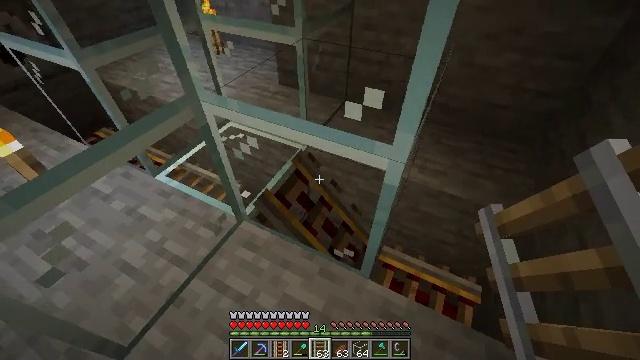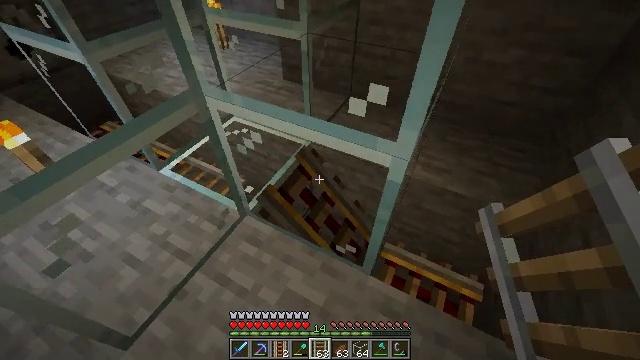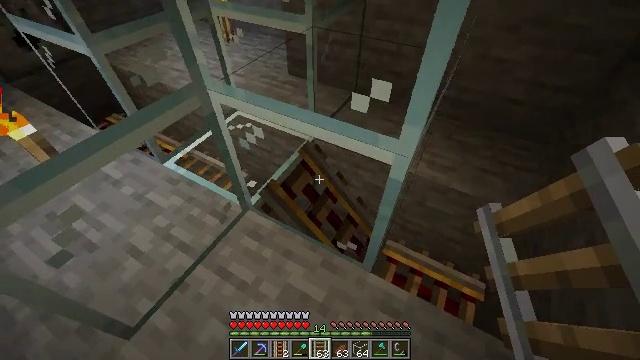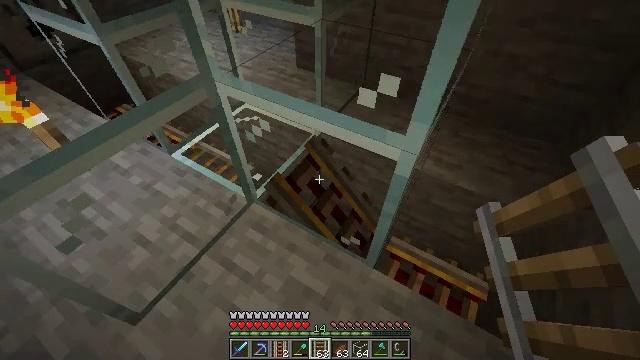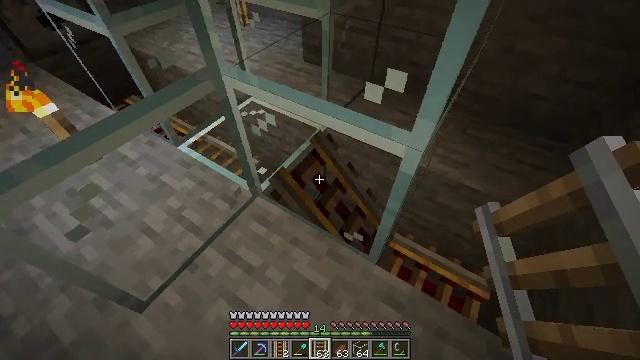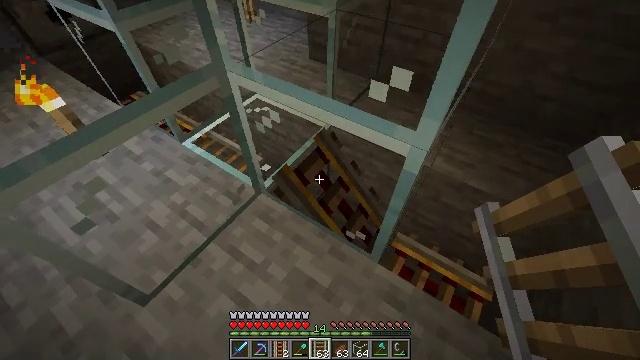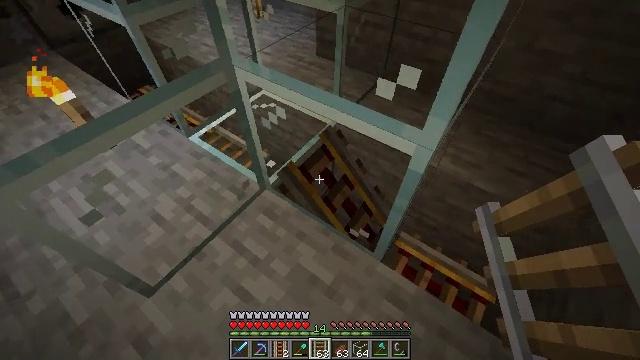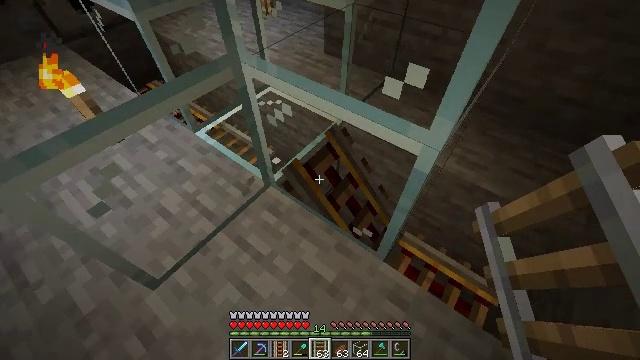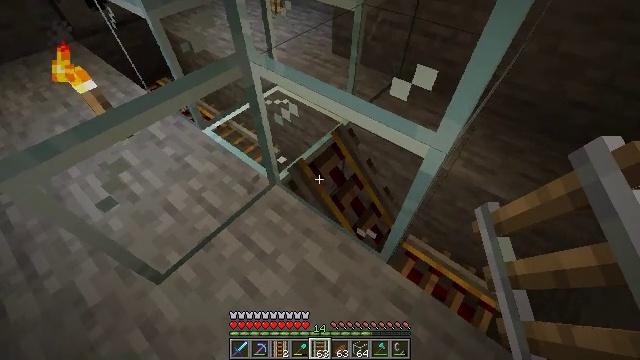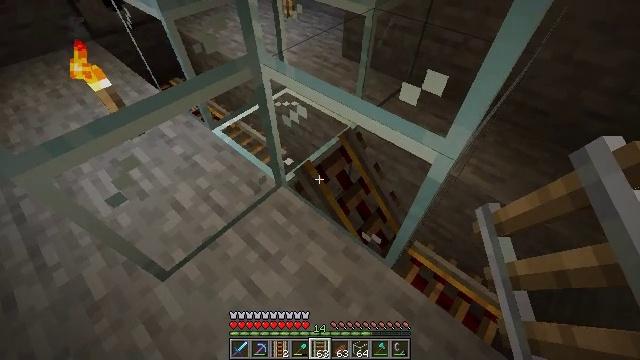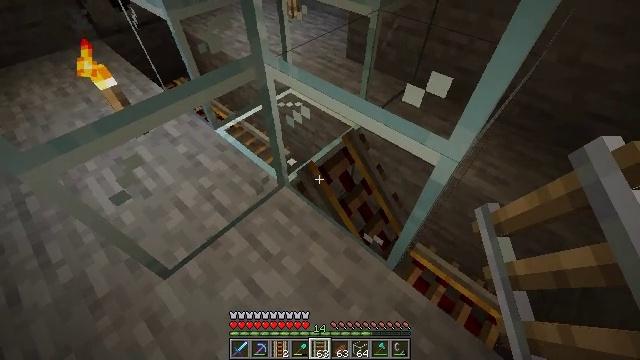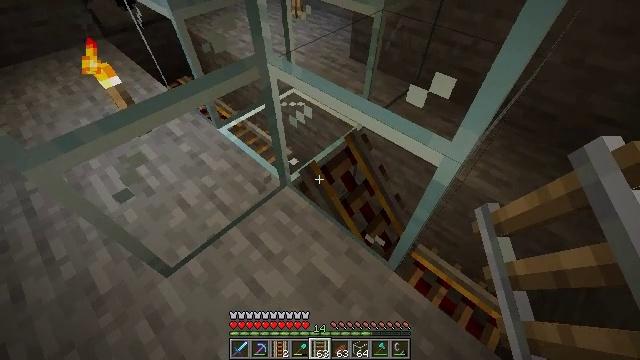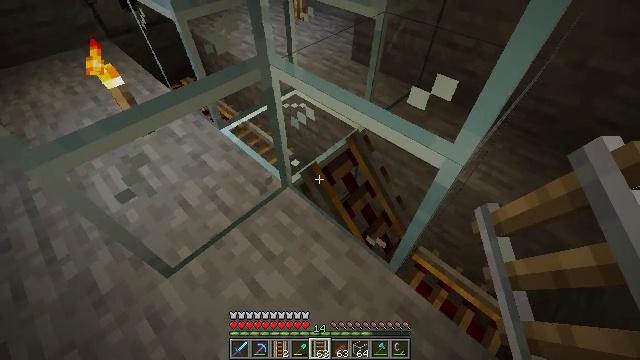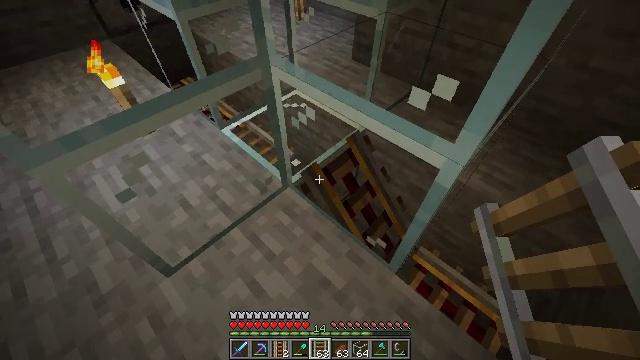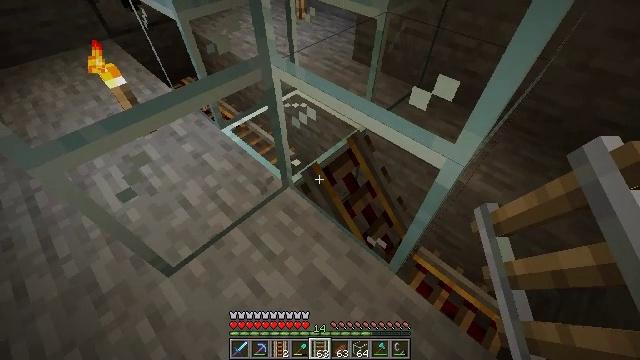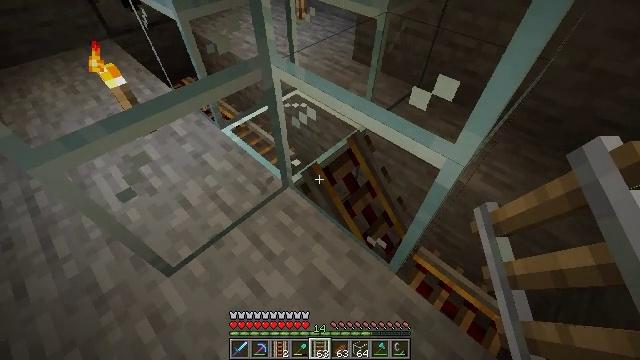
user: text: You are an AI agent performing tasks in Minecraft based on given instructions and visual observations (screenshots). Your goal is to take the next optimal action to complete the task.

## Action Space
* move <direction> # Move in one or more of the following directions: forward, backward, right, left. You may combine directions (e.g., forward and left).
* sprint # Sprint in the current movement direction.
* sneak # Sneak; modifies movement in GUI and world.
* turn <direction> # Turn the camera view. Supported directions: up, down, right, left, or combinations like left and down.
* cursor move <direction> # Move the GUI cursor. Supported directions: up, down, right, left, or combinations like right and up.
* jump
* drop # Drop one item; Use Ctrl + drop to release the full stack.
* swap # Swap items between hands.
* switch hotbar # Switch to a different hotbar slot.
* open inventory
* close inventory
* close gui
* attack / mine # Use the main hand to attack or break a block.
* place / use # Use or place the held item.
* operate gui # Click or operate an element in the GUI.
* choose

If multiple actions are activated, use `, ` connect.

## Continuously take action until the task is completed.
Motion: motion action
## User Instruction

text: Break the glass block.
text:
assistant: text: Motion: turn left
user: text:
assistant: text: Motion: turn left and down
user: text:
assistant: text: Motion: turn left and down
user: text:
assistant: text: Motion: turn left and down
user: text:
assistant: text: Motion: turn left
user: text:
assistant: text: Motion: turn left
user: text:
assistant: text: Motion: turn left
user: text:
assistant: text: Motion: turn left
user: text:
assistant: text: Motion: turn left
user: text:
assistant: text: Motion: no_op
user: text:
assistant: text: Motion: no_op
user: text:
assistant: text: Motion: no_op
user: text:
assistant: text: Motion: no_op
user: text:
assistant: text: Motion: no_op
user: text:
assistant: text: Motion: no_op
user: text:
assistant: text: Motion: no_op
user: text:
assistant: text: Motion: no_op
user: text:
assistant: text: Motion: no_op
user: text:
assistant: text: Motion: no_op
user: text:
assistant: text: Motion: no_op
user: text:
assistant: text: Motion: no_op
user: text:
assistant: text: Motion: no_op
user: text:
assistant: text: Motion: no_op
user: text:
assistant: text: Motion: no_op
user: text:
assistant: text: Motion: no_op
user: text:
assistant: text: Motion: no_op
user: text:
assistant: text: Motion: no_op
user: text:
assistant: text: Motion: no_op
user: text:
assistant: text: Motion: no_op
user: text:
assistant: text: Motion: no_op